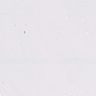
Metastatic tissue present: no